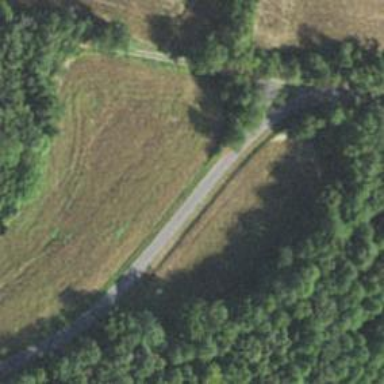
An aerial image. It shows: Tertiary road.